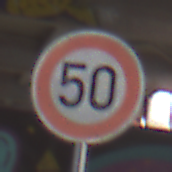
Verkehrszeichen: Geschwindigkeit50
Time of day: Midday
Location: Roofed (Special)
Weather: Overcast
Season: NotSpecified
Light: Natural